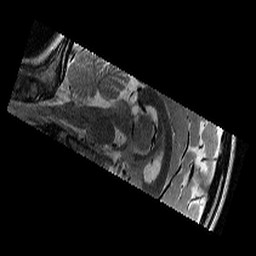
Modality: T2w
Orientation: sagittal
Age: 12
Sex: female
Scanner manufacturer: siemens
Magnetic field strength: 3 T
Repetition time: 9.23 s
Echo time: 0.067 s